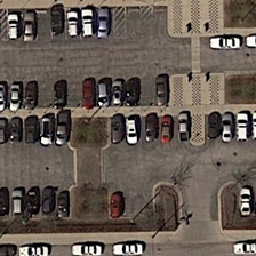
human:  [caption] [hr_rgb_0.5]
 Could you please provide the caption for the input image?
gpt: There are several parking areas along the edge of the parking lot.

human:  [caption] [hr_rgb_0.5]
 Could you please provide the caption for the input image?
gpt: There are some cars parked on the edge of the parking lot.

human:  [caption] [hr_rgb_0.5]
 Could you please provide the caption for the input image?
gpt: The car stops on both sides of the parking lot.

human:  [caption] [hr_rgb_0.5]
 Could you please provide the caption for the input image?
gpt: several cars are parking in this narrow parking lot .

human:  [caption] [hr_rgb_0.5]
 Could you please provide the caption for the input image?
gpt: The car is parked on both sides of the parking lot.